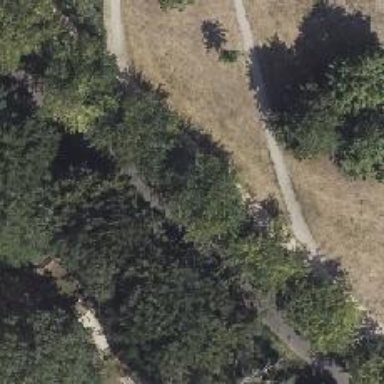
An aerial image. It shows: Park with broadleaved deciduous trees.